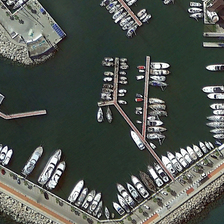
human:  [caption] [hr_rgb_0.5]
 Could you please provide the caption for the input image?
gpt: many trees are planted around the road .

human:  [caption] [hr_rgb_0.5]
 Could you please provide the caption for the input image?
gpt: many trees are planted around the road .

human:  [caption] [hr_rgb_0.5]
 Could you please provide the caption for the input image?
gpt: the harbour has many white boats .

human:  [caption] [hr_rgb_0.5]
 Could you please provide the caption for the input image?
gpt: the harbour has many white boats .

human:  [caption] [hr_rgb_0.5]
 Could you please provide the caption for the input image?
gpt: many trees are planted around the road .